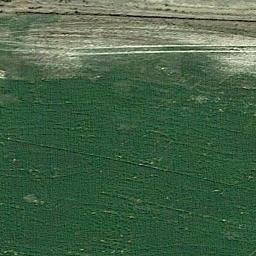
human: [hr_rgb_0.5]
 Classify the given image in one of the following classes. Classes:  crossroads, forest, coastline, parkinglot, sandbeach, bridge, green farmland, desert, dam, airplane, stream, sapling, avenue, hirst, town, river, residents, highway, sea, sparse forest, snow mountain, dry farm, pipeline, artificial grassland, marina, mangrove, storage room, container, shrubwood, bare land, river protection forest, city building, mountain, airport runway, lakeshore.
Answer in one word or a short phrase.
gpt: artificial grassland